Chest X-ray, PA view. Patient: 58 years old, sex F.
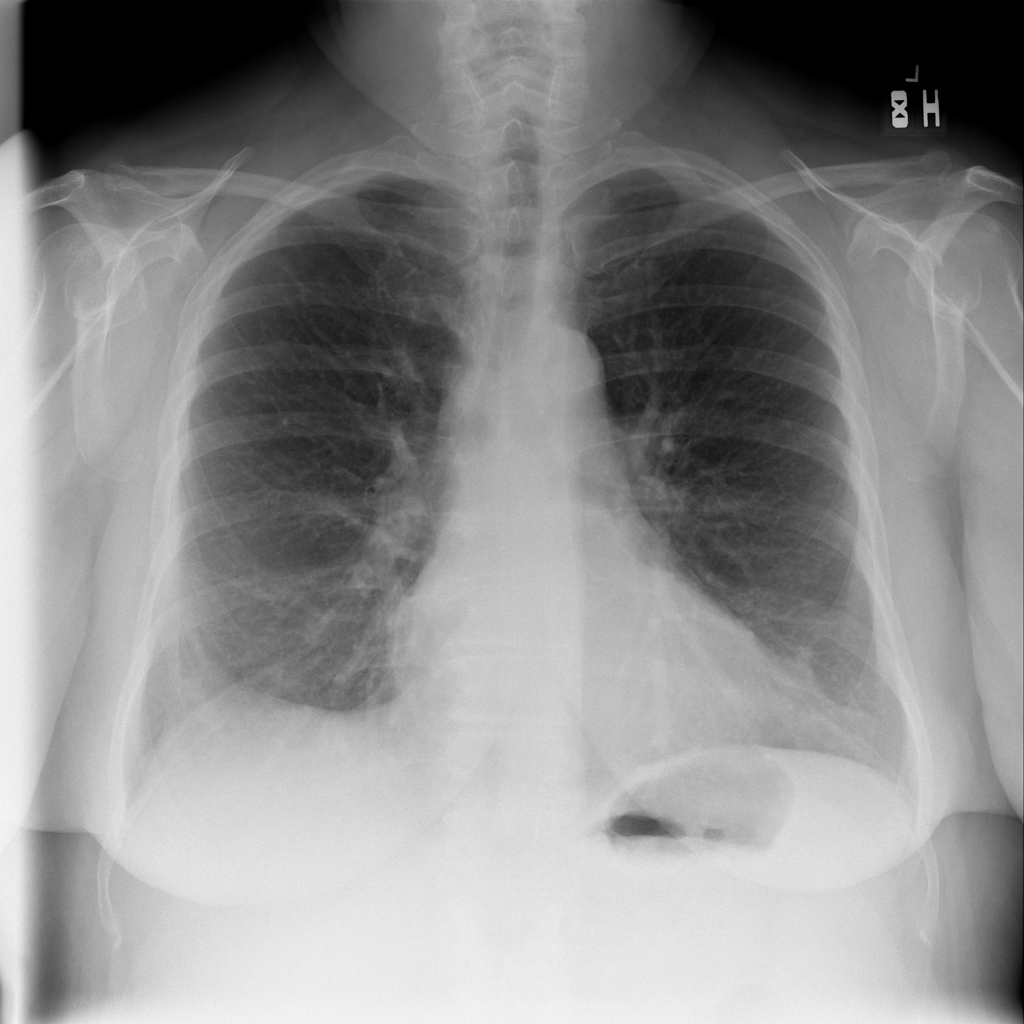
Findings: Atelectasis